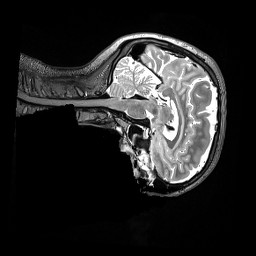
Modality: T2w
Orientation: sagittal
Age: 29
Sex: female
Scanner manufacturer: siemens
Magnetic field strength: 3 T
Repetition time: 3.2 s
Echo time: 0.562 s